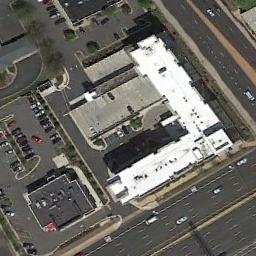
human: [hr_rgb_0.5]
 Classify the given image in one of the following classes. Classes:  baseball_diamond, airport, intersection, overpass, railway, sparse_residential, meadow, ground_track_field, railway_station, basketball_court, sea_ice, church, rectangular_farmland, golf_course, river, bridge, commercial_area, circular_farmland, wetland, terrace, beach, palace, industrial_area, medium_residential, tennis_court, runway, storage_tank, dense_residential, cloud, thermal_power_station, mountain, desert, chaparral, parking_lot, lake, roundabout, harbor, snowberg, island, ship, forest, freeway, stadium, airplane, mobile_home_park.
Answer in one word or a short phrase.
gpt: commercial_area